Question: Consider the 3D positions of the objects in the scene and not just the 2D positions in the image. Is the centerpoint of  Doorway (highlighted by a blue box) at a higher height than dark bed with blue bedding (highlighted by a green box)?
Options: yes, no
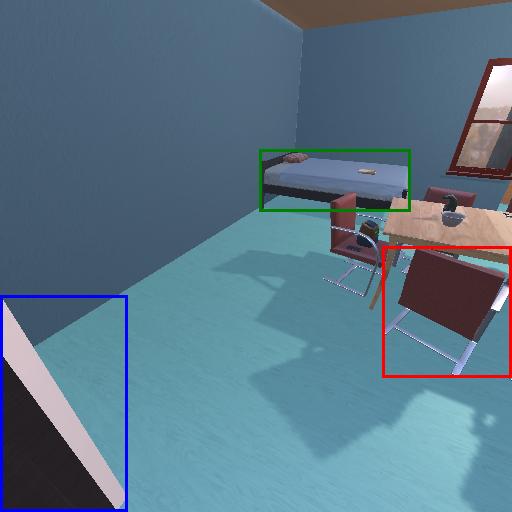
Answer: yes